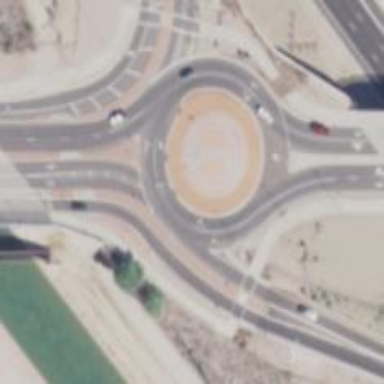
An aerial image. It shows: Asphalt road connecting to secondary link road at roundabout.